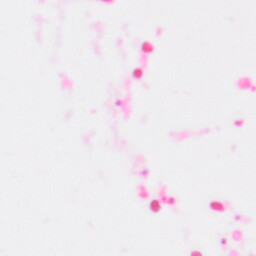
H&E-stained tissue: Colon